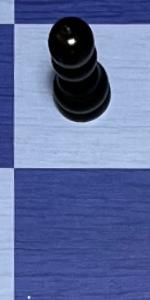
Label: Empty